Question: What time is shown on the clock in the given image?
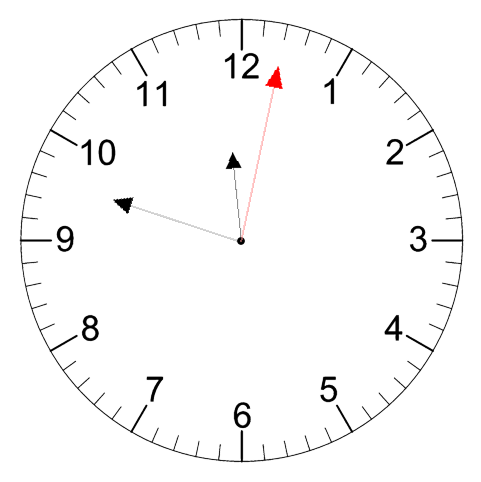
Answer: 11:48:02